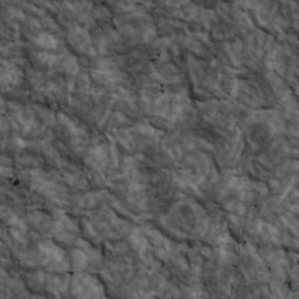
Label: non_frost